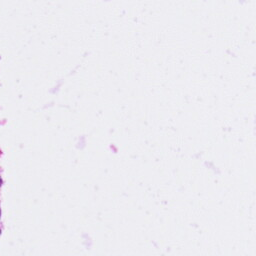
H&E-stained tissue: Pancreatic